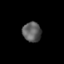
Tissue: skin
Cell type: Epithelial cells
Senescence score: 0.2326
Nuclear area (px): 362
Mean DAPI intensity: 93.514